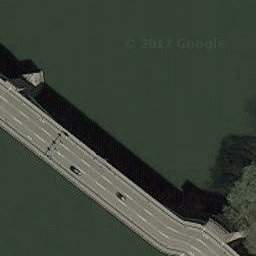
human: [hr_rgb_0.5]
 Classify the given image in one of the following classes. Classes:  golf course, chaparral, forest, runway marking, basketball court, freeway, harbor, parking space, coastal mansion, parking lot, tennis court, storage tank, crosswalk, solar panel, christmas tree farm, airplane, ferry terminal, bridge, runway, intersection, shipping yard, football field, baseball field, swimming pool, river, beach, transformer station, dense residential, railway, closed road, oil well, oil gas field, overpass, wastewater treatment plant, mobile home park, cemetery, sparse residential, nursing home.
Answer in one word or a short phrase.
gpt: bridge